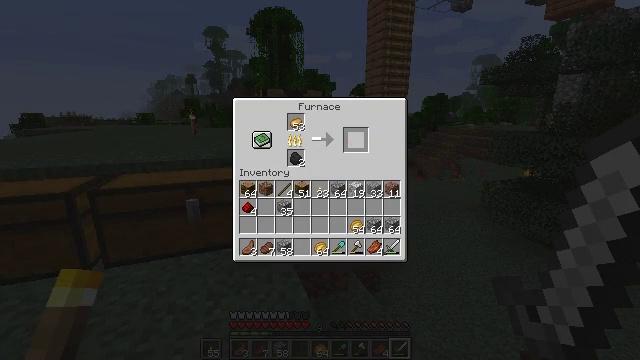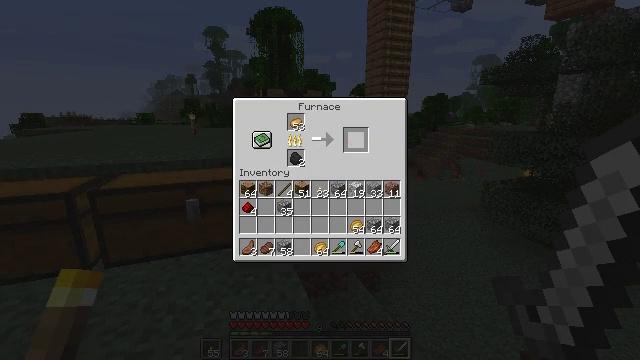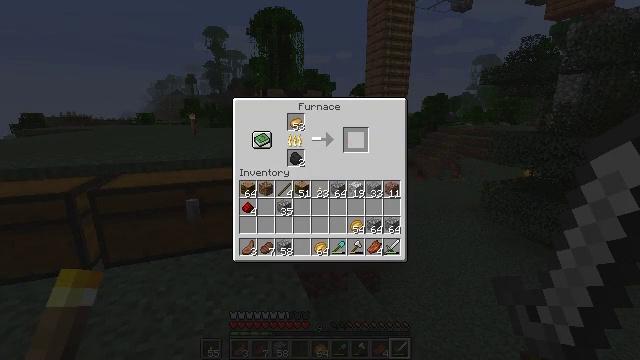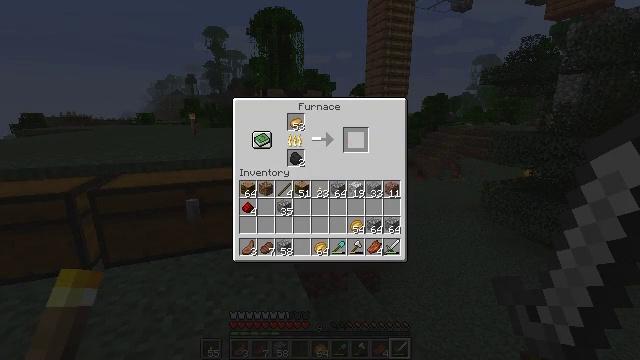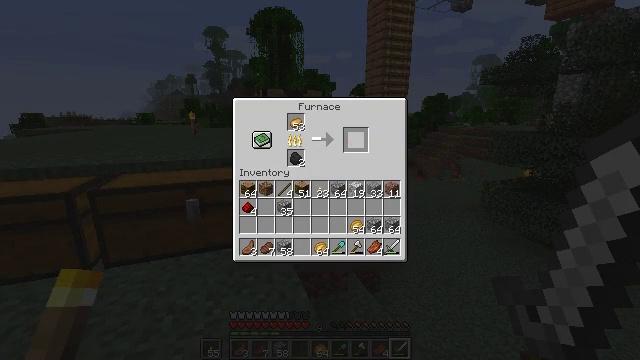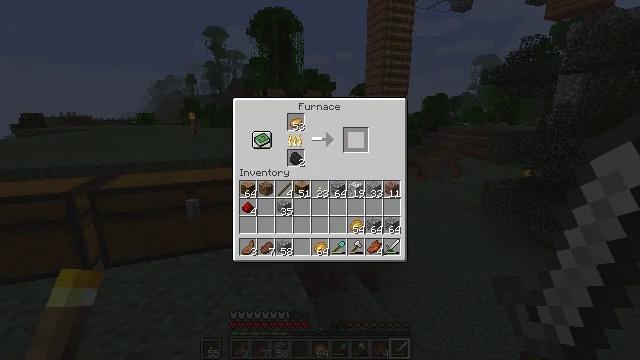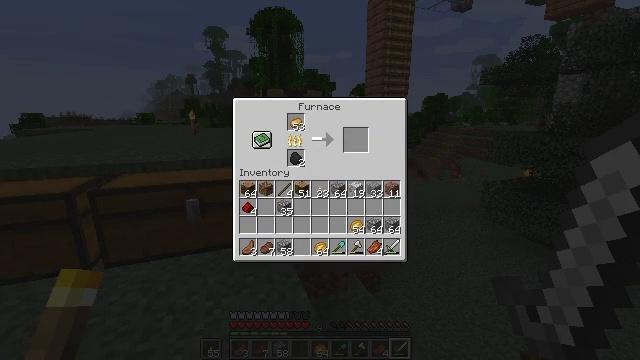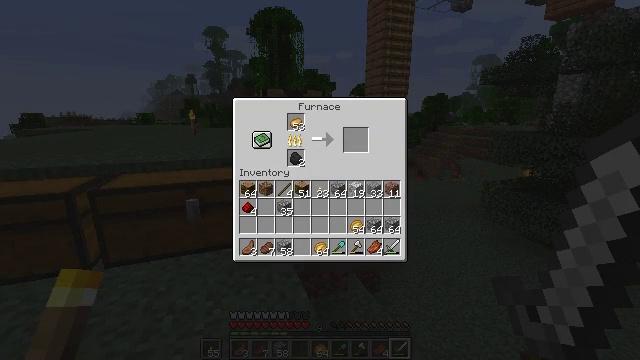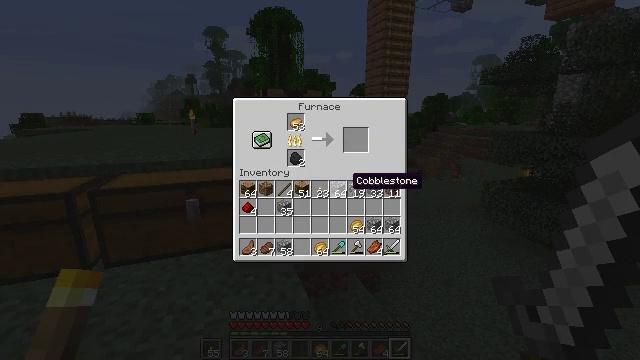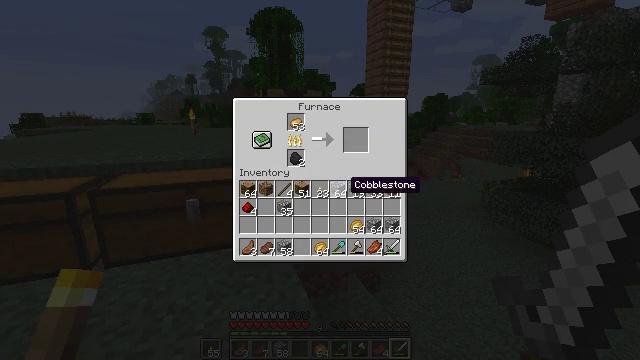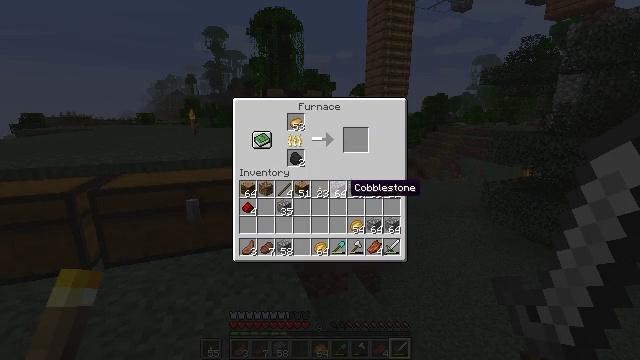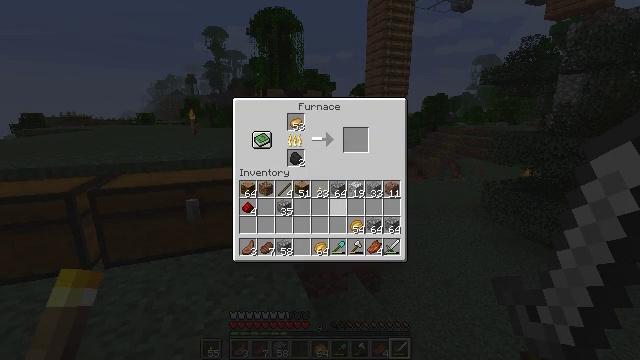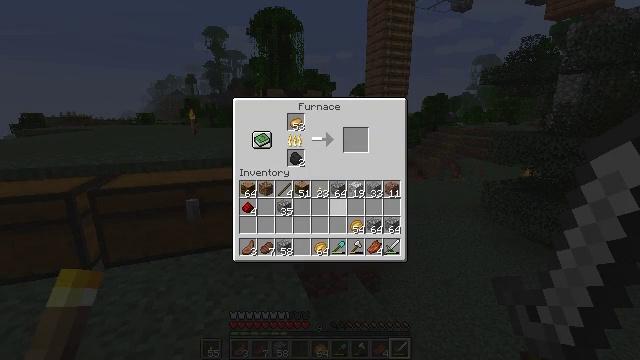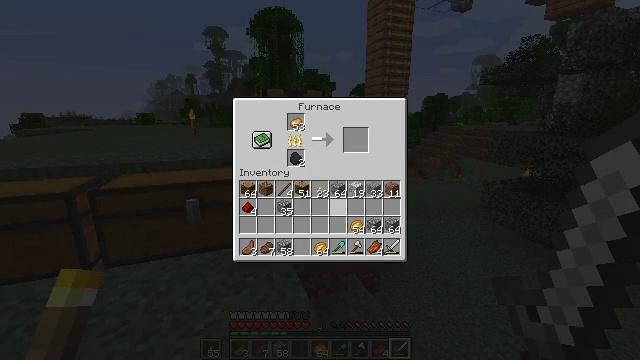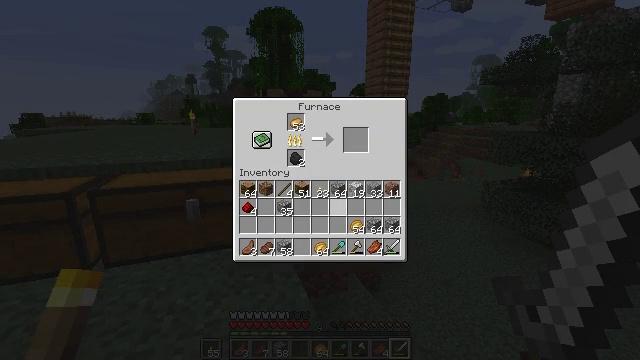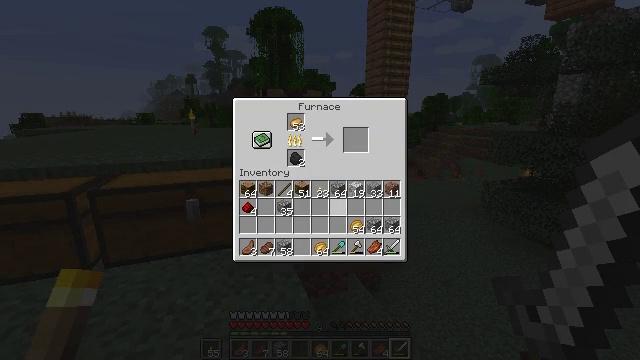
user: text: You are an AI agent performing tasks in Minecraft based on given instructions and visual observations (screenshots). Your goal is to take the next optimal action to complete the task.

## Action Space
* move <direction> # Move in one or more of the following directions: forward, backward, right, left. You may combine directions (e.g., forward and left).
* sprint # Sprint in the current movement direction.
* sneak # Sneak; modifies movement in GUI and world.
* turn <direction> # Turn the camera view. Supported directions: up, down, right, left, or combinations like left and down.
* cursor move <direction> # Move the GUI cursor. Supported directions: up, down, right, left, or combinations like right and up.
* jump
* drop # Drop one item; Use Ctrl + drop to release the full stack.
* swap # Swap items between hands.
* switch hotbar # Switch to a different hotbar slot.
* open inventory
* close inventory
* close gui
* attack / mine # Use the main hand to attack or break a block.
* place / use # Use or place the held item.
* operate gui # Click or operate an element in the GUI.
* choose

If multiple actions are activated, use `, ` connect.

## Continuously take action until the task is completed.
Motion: motion action
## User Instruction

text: Open the furnace and bake a potato.
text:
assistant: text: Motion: sneak
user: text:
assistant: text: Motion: sneak
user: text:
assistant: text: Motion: sneak
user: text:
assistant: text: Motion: no_op
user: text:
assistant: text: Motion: no_op
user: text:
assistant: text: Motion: cursor move down
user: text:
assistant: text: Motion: cursor move left and down
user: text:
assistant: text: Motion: cursor move down
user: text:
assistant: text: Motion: no_op
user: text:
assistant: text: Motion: no_op
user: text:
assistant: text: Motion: no_op
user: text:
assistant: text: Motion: no_op
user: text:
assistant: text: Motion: no_op
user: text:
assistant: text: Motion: no_op
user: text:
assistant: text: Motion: no_op
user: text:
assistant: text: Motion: no_op
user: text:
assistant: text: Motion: no_op
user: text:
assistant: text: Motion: no_op
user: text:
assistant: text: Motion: no_op
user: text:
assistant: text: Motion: no_op
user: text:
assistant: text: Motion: no_op
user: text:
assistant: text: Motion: no_op
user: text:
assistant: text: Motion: no_op
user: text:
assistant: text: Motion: no_op
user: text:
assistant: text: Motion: no_op
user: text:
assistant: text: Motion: no_op
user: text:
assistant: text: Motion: no_op
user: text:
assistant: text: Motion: no_op
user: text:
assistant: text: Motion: no_op
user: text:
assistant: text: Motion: no_op